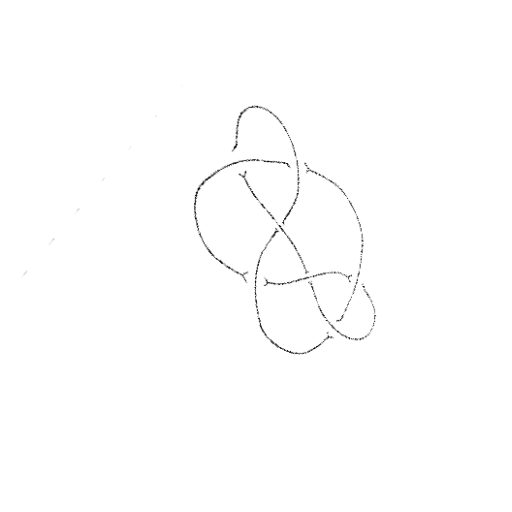
Crossing number: 7